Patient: sex F, age 56
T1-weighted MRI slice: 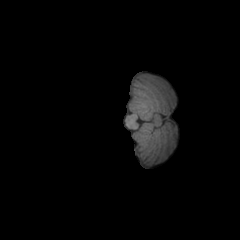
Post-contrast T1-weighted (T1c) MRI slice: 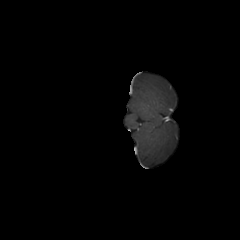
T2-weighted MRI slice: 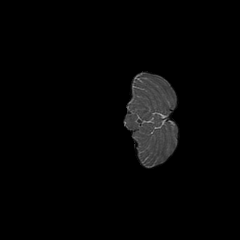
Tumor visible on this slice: no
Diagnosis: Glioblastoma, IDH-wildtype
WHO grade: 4